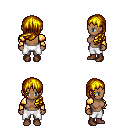
a pixel art fantasy rpg character, female body template, human, dark skin, gold arm armor, white pants, blonde left-swept hairstyle, brown shoes, four views (front, back, left, right), 2x2 character sprite sheet, small pixel art, hard edges, no anti-aliasing